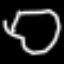
Label: octagon